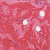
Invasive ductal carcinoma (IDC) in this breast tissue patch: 0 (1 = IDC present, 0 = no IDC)